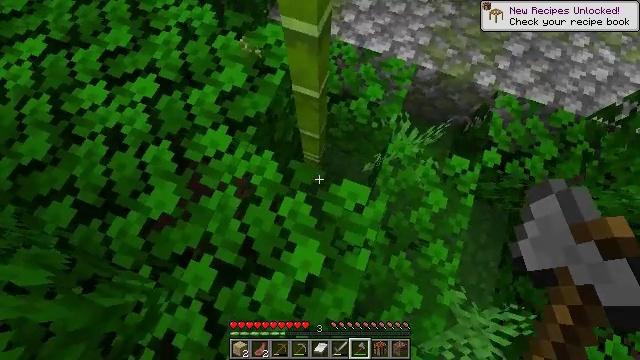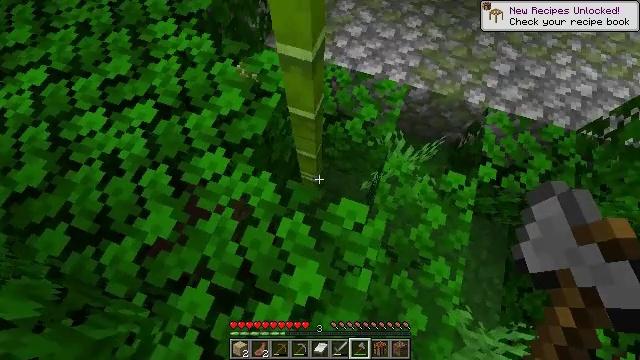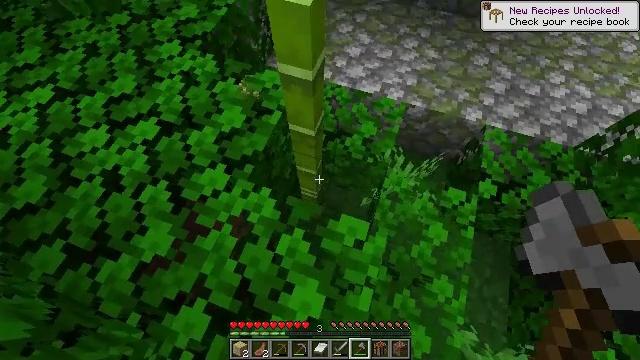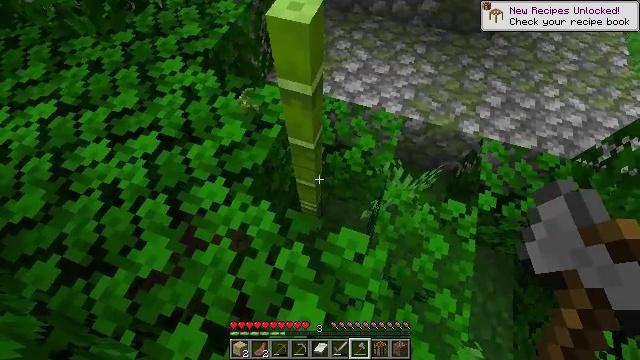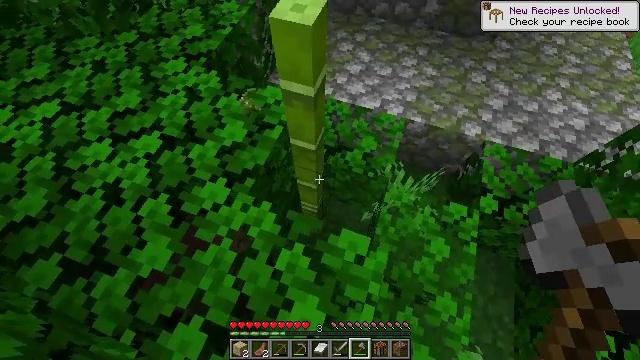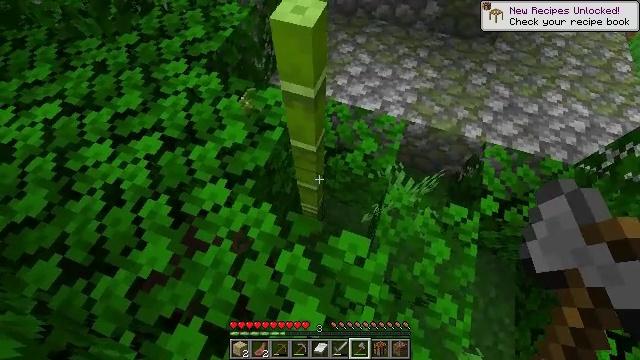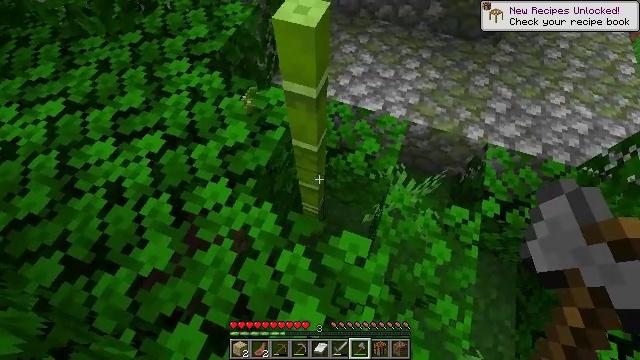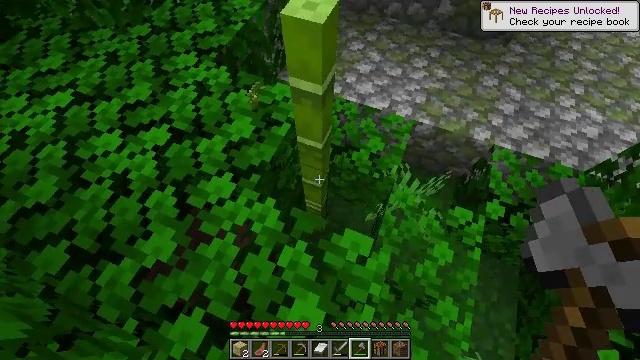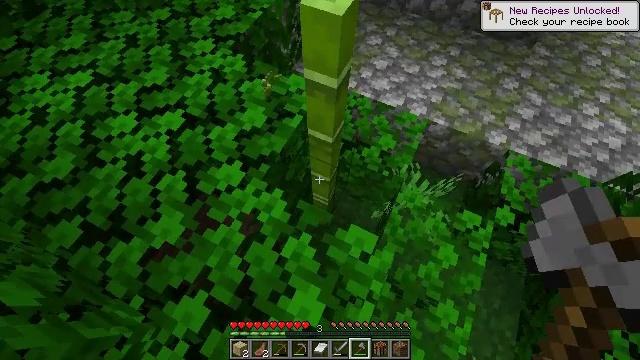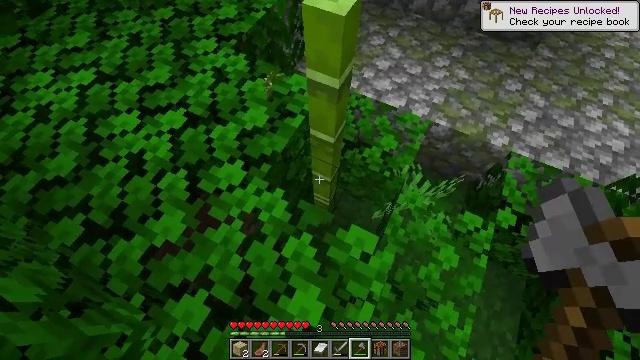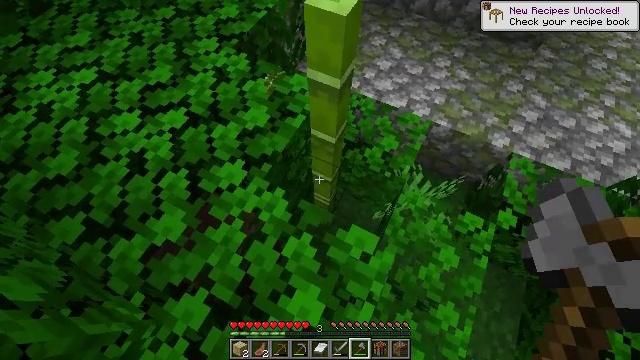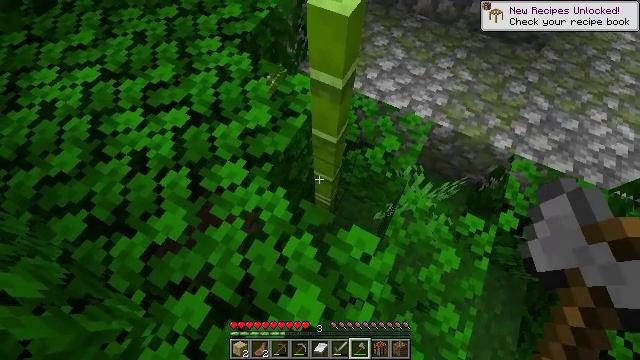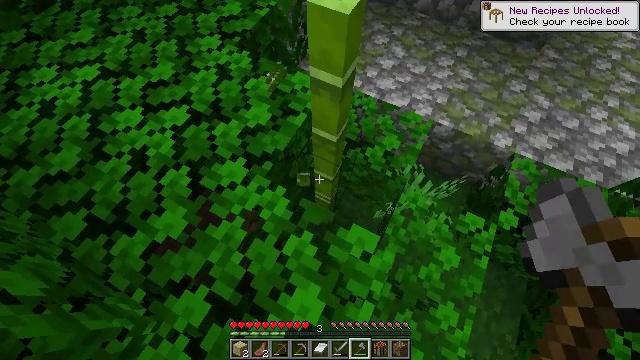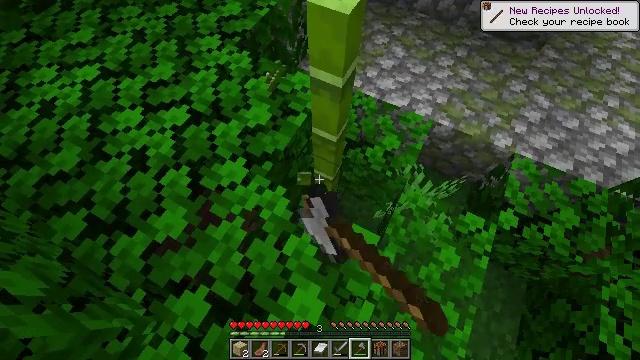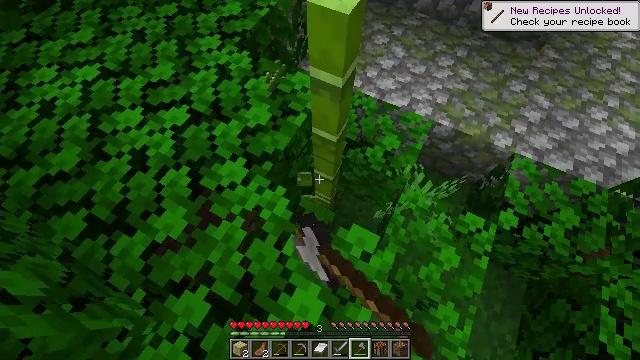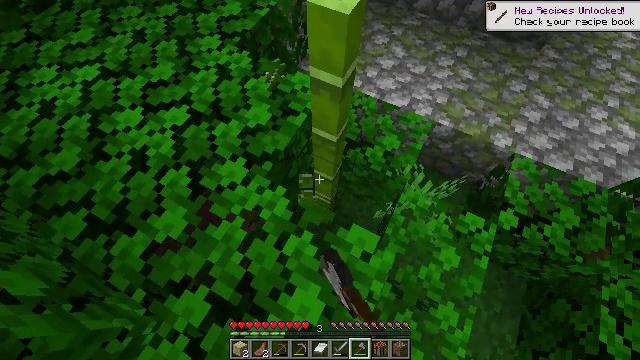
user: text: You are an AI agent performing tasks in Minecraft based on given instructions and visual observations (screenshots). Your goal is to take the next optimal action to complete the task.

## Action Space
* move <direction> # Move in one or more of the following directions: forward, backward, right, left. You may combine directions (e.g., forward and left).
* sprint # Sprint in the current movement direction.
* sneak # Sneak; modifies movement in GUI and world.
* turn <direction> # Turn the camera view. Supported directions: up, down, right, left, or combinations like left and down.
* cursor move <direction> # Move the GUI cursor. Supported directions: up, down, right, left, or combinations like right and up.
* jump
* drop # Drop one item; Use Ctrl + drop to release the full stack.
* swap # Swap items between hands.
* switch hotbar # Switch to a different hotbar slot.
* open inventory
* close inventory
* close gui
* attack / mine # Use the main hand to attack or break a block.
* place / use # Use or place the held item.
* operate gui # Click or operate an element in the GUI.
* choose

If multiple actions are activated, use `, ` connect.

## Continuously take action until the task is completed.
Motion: motion action
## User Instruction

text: Mine bamboo with your hand.
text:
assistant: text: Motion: turn right and up
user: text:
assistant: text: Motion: turn up
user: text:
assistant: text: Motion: turn up
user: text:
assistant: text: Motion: no_op
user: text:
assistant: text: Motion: no_op
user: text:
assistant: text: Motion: no_op
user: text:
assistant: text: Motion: turn left
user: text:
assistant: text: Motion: turn left and down
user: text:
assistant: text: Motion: no_op
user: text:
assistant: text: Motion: no_op
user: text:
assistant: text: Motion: no_op
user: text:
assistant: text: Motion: attack / mine
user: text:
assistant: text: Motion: attack / mine
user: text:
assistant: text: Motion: attack / mine
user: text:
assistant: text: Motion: attack / mine
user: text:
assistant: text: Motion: attack / mine
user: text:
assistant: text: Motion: attack / mine
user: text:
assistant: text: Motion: attack / mine
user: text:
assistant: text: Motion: attack / mine
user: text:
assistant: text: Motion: attack / mine
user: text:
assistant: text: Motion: attack / mine
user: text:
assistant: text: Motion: attack / mine
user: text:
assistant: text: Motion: attack / mine
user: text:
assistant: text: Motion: attack / mine
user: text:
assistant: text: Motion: attack / mine
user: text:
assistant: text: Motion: attack / mine
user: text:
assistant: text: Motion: attack / mine
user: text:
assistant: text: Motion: attack / mine
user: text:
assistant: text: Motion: attack / mine